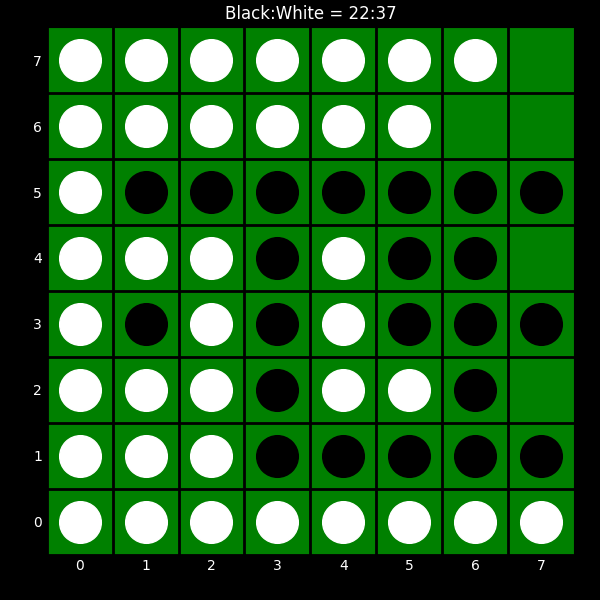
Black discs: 22
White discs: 37